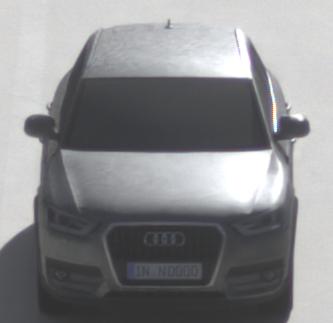
Make: Audi
Model: Q3 1.4 TFSI
Detailed model: Q3 (8U)
Model produced from: 2013/07
Model produced until: 2014/10
Doors: 5
Color: gray
Road condition: dry road
Daytime: morning or afternoon
Contrast: medium contrast